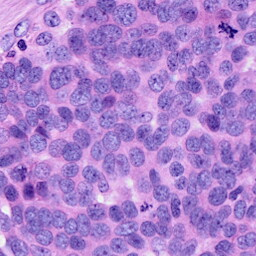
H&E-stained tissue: Ovarian